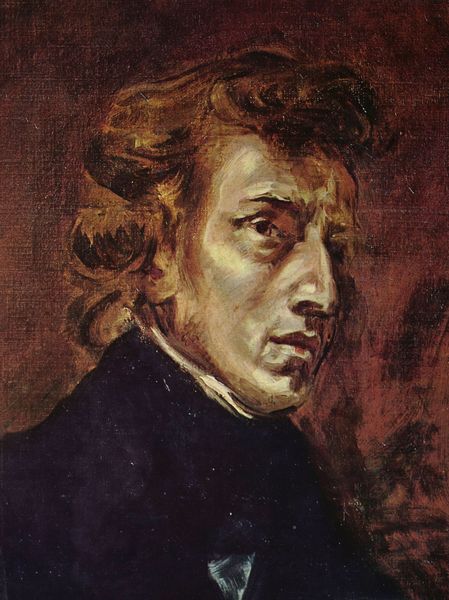
Titel: Porträt des Frédéric Chopin
Künstler: Eugène Delacroix
Standort: Paris
Institution: Musée du Louvre
Schlagwörter: blau, dunkel, gemälde, mann, schatten, weiß, gelb, impressionismus, ocker, braun, bunt, frisur, haar, hintergrund, licht, mund, nase, ohr, orange, profil, schwarz, stirn, ölbild, blick, rot, schal, tuch, beige, hochformat, malerei, mode, alt, anzug, hemd, jacke, augen, blass, falten, gesicht, kleidung, kragen, leinen, mensch, bildnis, hals, portrait, porträt, öl, ferne, pastos, auge, haare, mantel, realismus, person, augenbrauen, brustbild, kinn, kontrast, lippe, lippen, locke, locken, ohren, traurig, ton, bewegt, seitlich, wangen, düster, halsband, backen, lila, violett, ausdruck, weisshöhung, pastös, romantik, blue, oil, red, white, black, collar, dark, duktus, expressionism, face, hair, nose, painting, robe, wall, yellow, krawatte, ernst, brauen, halstuch, pianist, melancholie, melancholisch, mimik, brot, brown, nachdenklich, augenbraue, jacket, ohrläppchen, hell dunkel, krank, kontur, komponist, künstler, lockig, markant, hakennase, wagner, bedrohlich, selbstbildnis, beethoven, stirnfalten, koteletten, kunst, pinselstrich, nasenloch, kotletten, braue, daumier, kontraste, profile, selbstportrait, schlips, rote haare, halbprofil, rasiert, seitenprofil, portät, halbporträt, malerisch, expressiv, classic, man, rotbraun, ear, head, red hair, augenbraun, bleich, binder, eyes, male, suit, slevogt, schattig, gesichtszüge, fragend, träumen, purple, brow, chin, coat, mouth, wrinkles, format, cravat, curls, curl, fahl, tie, tolle, bräunlich, genie, franzose, human, blazer, brown hair, delacroix, pastellkreide, art, eye, schwarzblau, kummer, gesucht, lips, pale, redhead, zweifel, friseur, clue, strong, flow, ärgerlich, cheek, iris, leidend, köpf, forehead, haarschnitt, eyebrow, lieppen, kühn, verwegen, haarschopf, idiot, läppchen, lockem, ): jahrhundert, chopin, deoppelporträt, georges sans, schwitzig, sideburn, hääre, brows, curly, painterly, warm colors, flowy, grim, einfarbiger hintergrund, piainting, parker, intelektuell, black], verbreccher, nasennorbert, sideface, warm clors